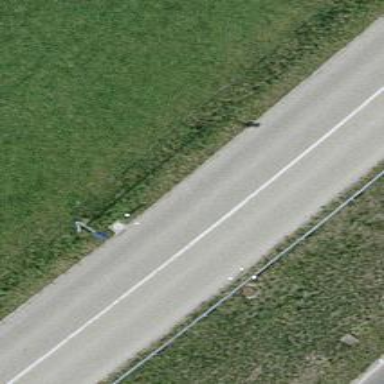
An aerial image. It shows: Secondary link road.